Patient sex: M
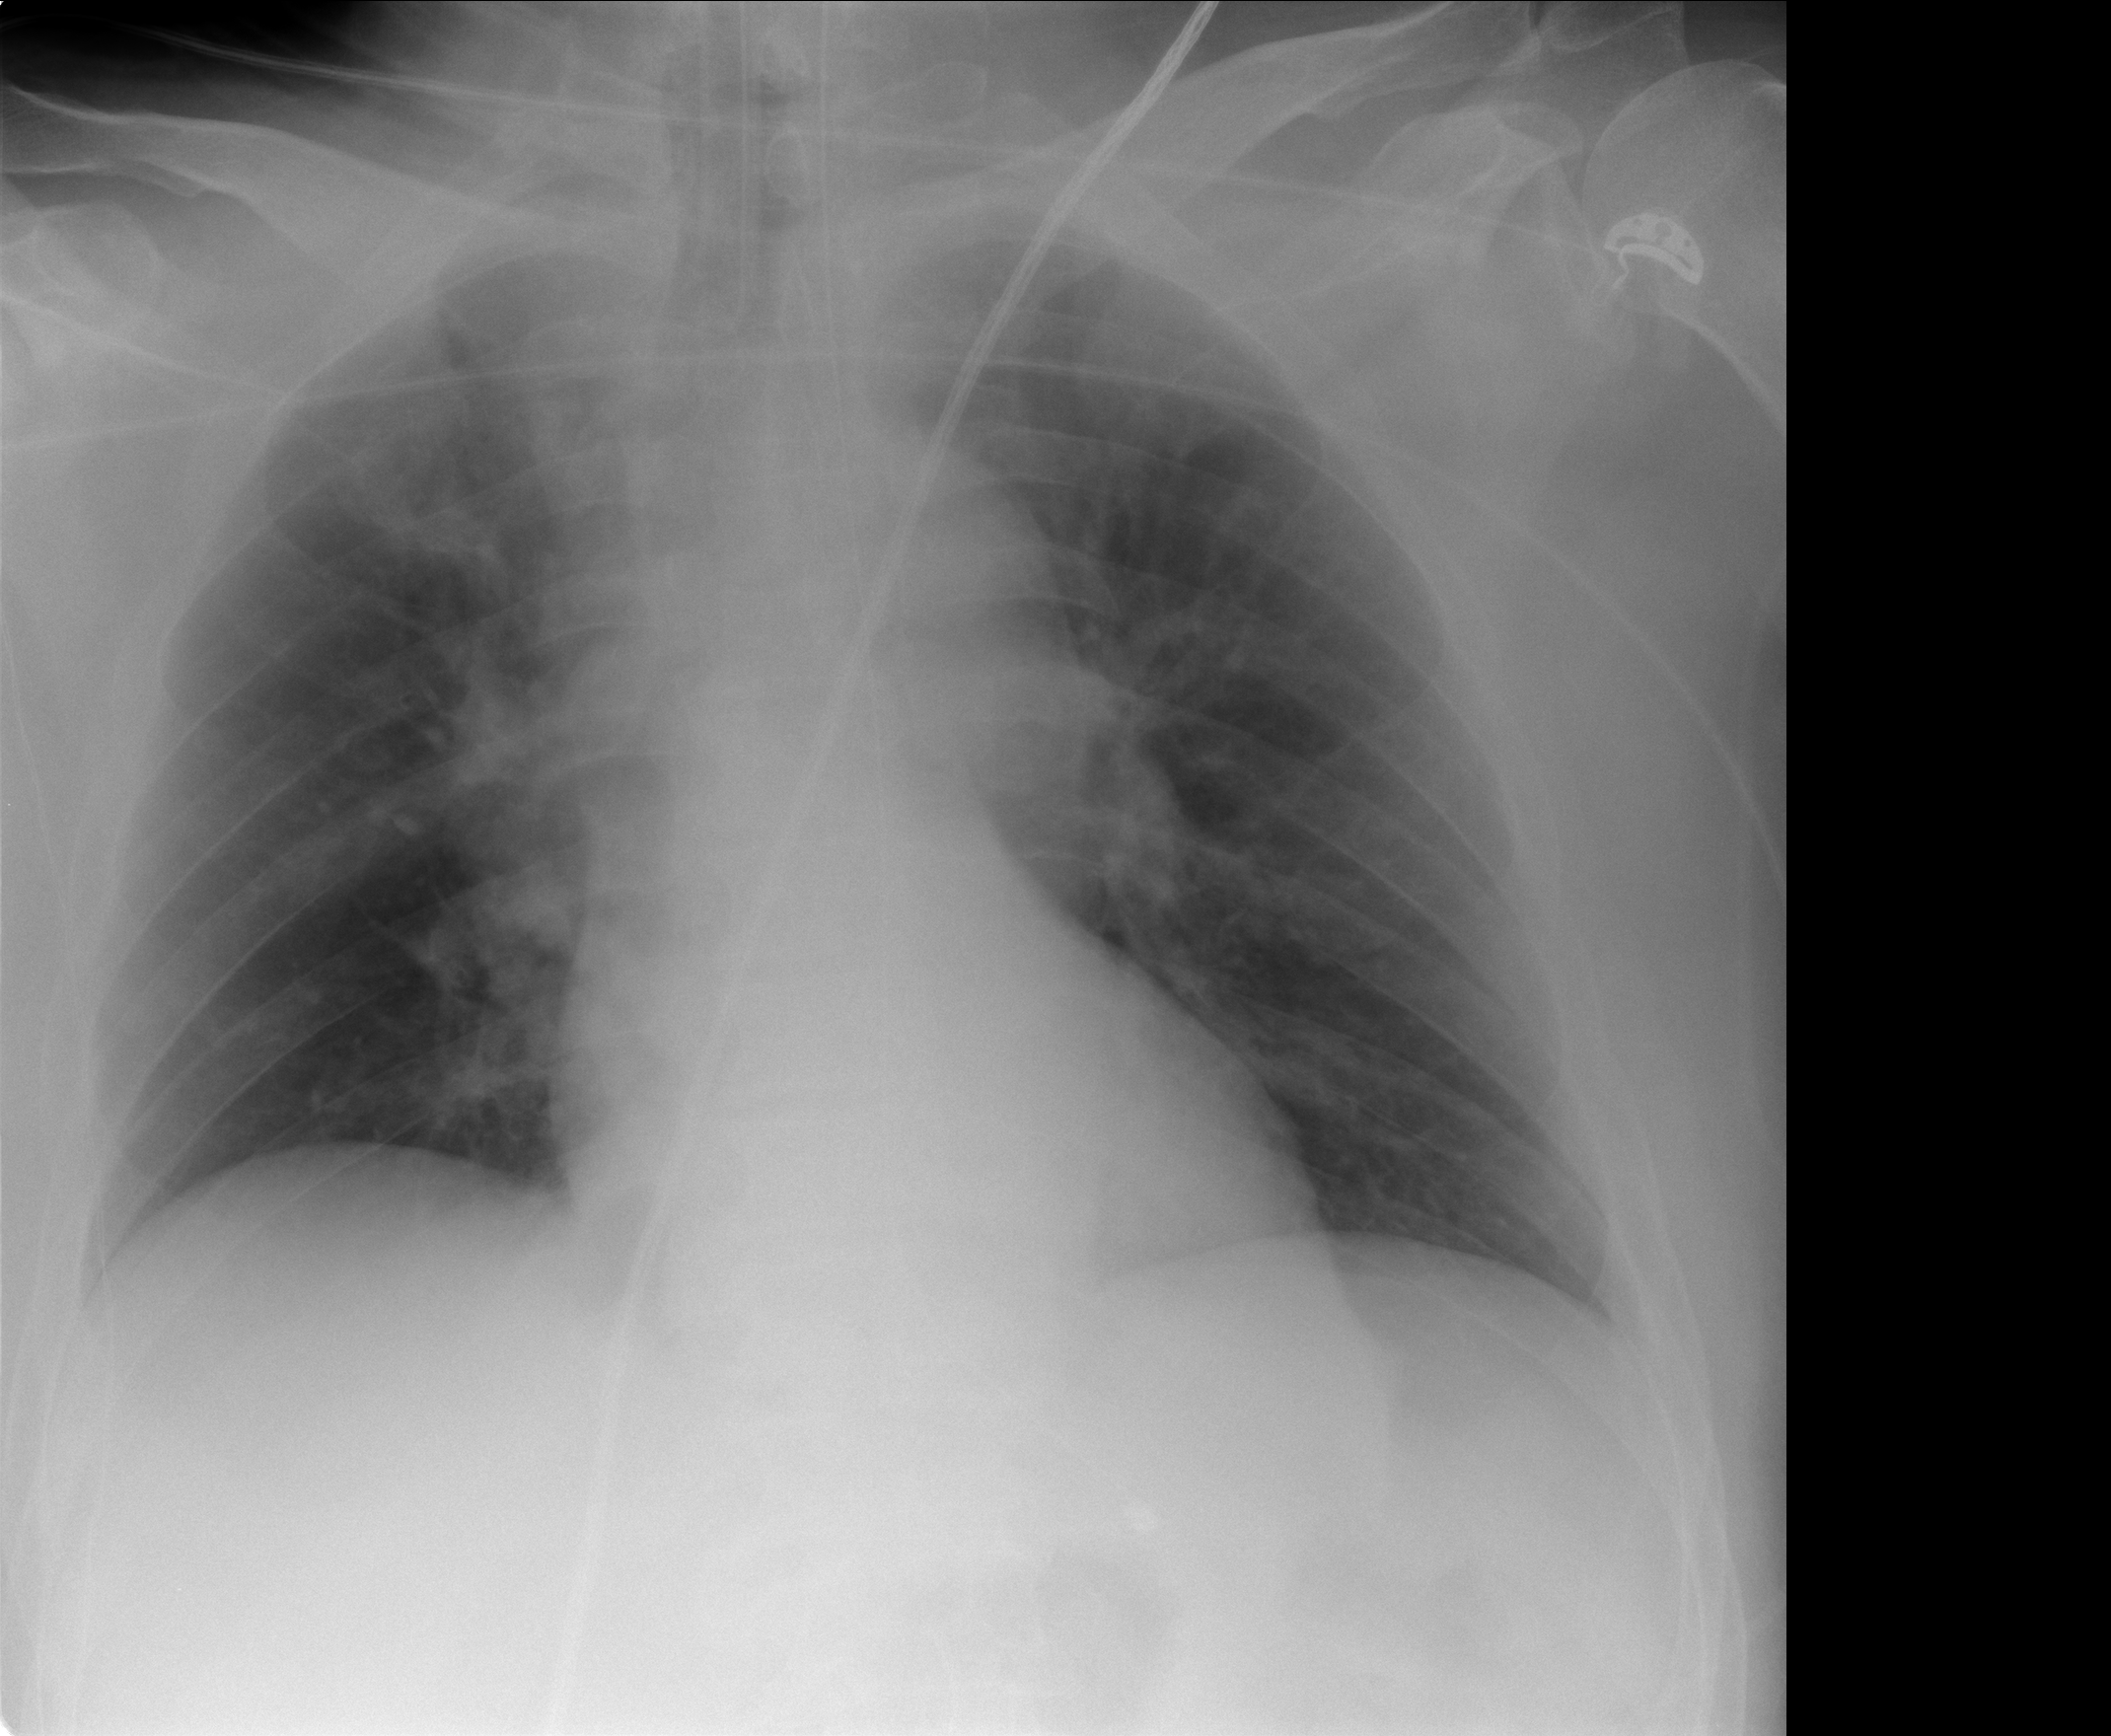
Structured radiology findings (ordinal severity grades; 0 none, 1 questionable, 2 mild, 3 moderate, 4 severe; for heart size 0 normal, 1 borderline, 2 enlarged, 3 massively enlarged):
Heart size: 0
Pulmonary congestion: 0
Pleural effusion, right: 0
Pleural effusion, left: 0
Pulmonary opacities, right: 2
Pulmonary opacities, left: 2
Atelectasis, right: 0
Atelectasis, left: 0